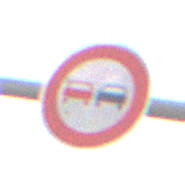
Verkehrszeichen: Ueberholverbot
Umgebung: Outdoor, Nature
Tageszeit: MorningAfternoon
Wetter: PartlyCloudy
Licht: Natural
Jahreszeit: Autumn
Kontrast: LowContrast